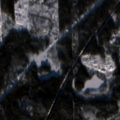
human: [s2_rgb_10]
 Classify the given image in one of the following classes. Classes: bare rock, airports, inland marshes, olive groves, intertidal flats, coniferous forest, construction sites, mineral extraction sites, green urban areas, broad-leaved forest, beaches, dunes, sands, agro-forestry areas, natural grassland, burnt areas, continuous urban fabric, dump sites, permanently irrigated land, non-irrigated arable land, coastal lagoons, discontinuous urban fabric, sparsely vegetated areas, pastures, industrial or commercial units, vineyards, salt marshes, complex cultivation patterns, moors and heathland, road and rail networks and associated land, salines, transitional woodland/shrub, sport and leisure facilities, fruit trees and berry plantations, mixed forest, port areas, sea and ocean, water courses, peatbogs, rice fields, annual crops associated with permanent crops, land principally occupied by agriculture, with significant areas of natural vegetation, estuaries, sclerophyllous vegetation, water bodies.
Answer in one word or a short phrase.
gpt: coniferous forest, transitional woodland/shrub